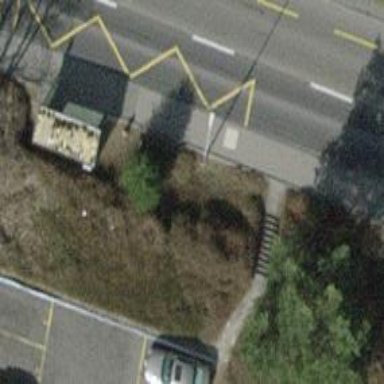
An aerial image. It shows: Platform for public transport is situated by the road.